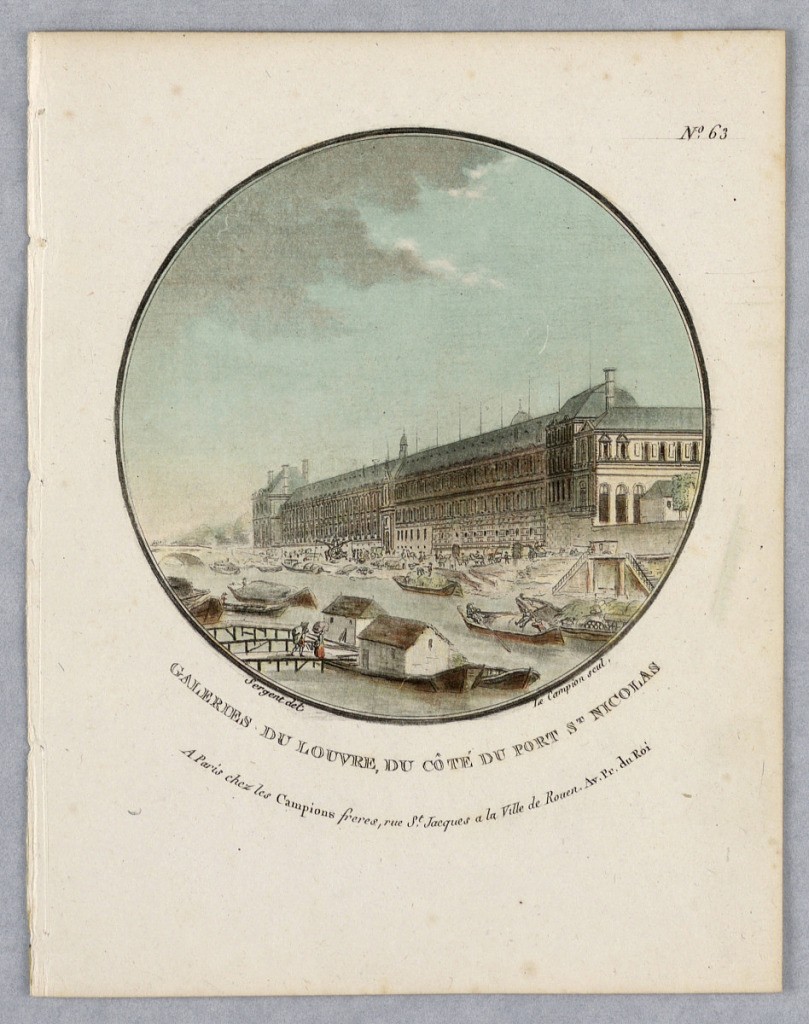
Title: The Louvre, from Port St. Nicolas, Plate 63 from "Vues Pittoresques des Principaux Édifices de Paris"
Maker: Les Campion Frères, Paris, France
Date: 1792
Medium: Engraving and brush and watercolors on paper
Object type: Print
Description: The Louvre from the Seine; Port St. Nicolas. Many boats on the river. Title, artists' and publisher's names below.